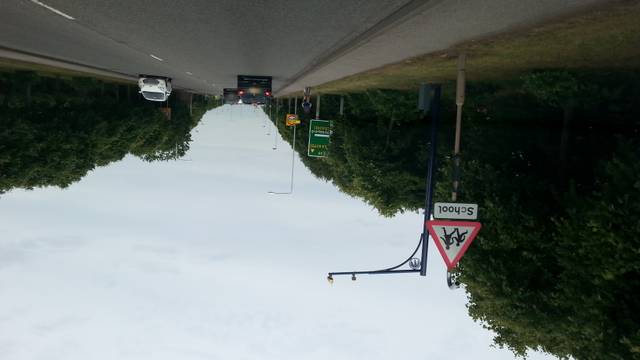
Region: United Kingdom
Coordinates: 53.114, -1.271